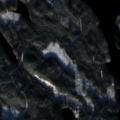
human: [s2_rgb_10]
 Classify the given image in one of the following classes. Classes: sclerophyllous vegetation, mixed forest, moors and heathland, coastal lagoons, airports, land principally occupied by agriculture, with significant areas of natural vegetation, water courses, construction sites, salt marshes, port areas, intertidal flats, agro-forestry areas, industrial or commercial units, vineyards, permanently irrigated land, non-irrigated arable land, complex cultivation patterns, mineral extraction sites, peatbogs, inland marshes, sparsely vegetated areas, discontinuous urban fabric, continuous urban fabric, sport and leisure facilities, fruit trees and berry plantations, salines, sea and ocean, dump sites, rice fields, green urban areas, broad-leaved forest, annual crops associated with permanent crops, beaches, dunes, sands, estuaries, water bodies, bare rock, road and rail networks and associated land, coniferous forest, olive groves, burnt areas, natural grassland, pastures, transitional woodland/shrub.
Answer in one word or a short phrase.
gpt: coniferous forest, mixed forest, water bodies